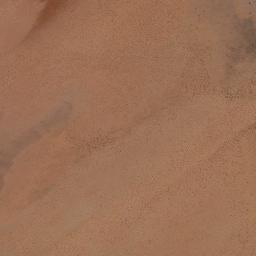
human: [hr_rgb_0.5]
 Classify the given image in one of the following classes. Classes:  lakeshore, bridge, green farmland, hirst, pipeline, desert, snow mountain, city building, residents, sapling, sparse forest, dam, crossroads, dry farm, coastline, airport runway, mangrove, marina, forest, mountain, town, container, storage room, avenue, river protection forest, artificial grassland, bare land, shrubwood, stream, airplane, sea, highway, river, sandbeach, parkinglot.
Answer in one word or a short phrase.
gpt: desert